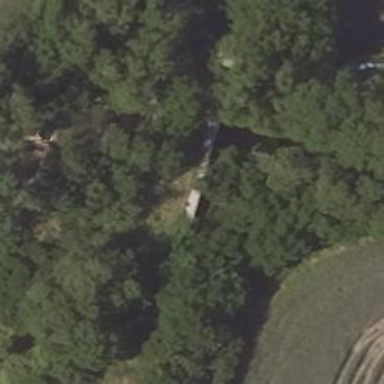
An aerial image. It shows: Abandoned railway bridge.